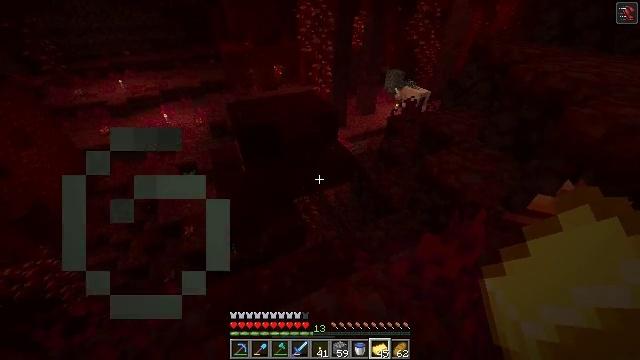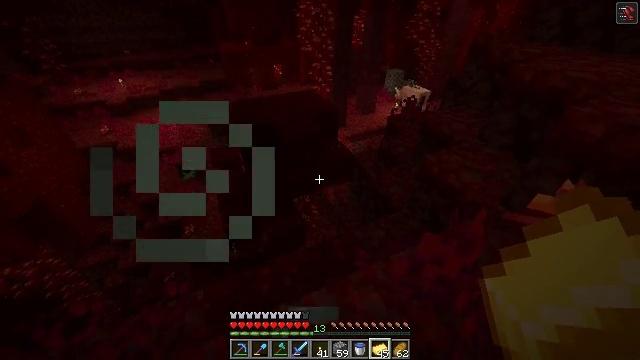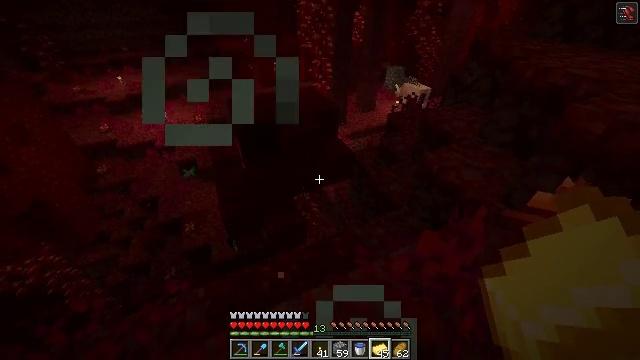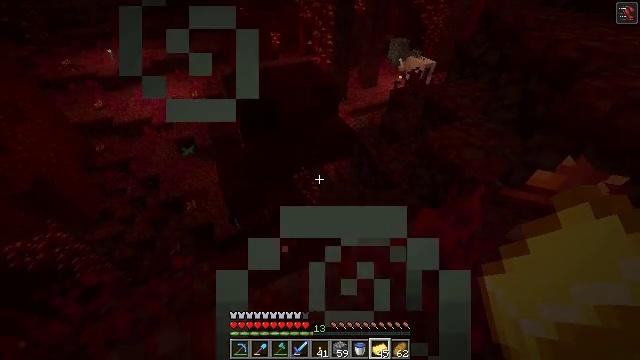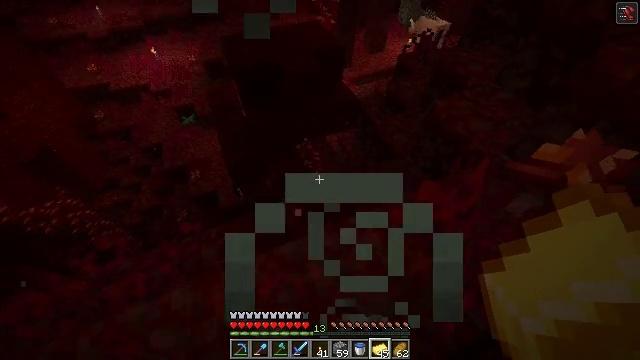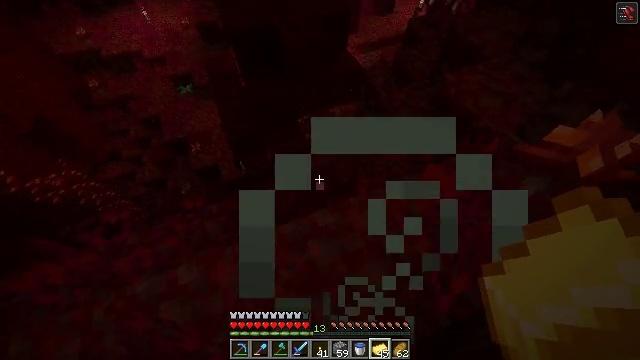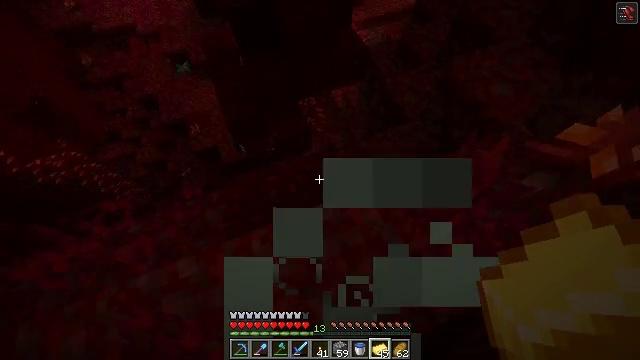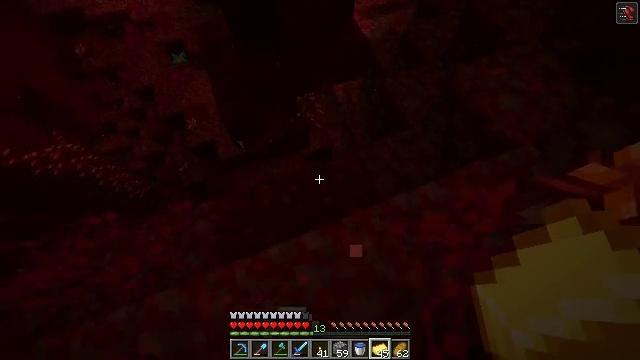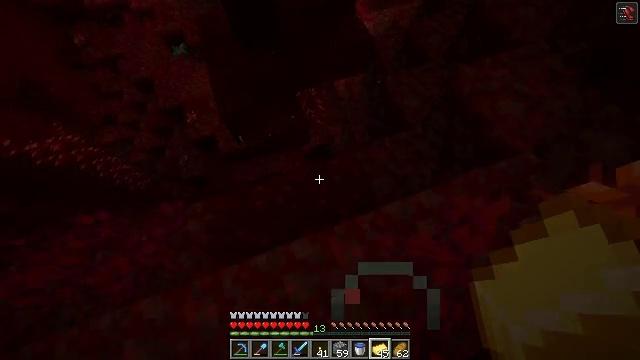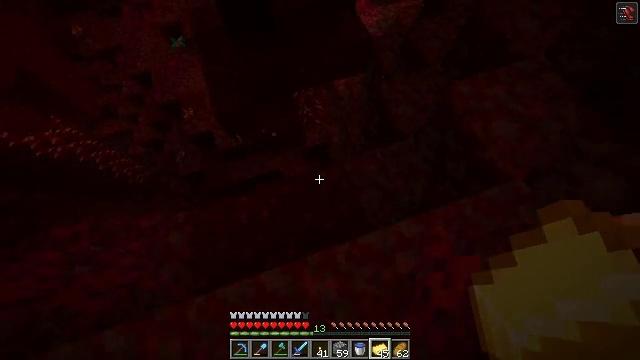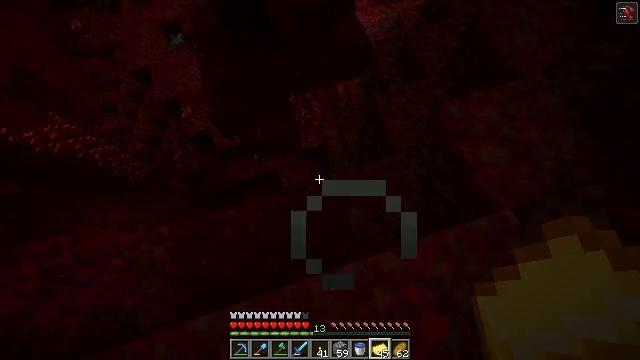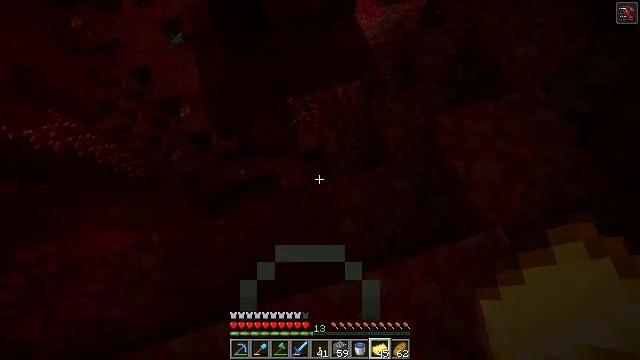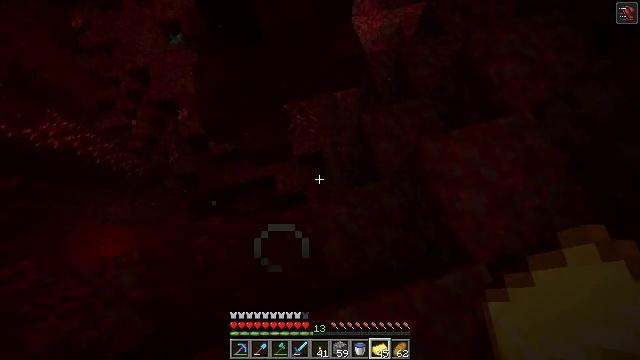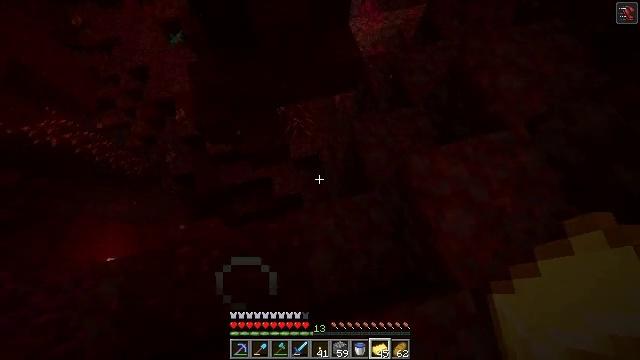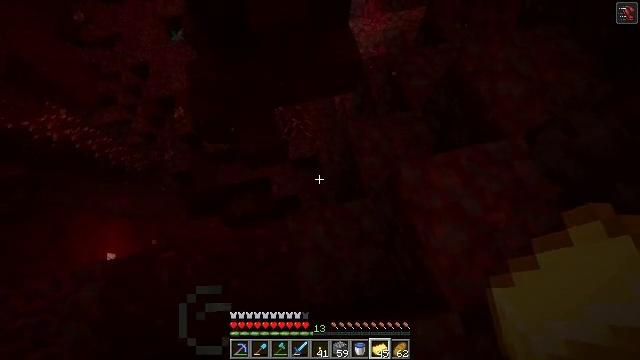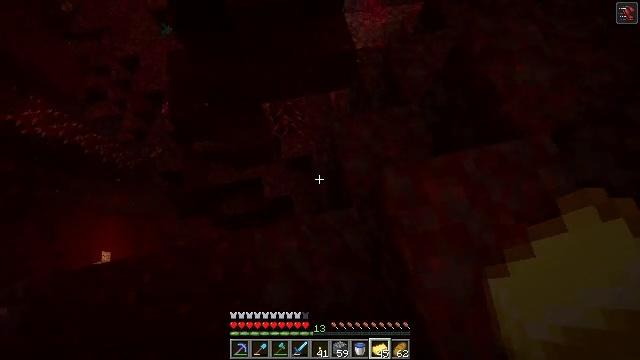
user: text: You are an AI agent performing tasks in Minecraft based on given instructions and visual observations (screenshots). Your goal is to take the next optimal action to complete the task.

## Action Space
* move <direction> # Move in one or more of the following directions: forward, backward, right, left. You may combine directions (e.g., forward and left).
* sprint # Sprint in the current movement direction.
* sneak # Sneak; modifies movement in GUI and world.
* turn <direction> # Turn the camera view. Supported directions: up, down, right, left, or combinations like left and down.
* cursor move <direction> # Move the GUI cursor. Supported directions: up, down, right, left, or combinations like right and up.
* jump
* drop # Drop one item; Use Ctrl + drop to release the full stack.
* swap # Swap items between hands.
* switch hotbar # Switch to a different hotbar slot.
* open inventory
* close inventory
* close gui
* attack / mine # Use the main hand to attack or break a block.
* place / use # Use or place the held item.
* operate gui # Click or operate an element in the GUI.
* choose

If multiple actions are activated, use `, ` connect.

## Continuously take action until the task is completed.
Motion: motion action
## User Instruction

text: Attack the ground to get crimson roots.
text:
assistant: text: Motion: no_op
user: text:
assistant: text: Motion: no_op
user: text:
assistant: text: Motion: turn down
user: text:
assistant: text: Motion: turn down
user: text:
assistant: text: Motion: move forward, turn down
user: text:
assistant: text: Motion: move forward, turn down
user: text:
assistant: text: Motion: move forward and move right, turn down
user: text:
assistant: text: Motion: move forward and move right, turn left and down
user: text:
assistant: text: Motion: move forward and move right, turn left and down
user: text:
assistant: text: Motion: move forward and move right, turn left
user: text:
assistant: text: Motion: move forward and move right
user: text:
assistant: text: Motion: move forward and move right, turn left
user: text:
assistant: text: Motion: move forward and move right, turn left
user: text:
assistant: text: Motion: move forward and move right, turn left
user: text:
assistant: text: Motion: move forward and move right
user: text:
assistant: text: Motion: move forward and move right
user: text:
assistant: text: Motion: move forward and move right
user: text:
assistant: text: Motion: move forward and move right
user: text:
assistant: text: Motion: move forward and move right
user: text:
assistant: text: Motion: move forward and move right
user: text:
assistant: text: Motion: move forward and move right
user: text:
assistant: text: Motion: move forward and move right
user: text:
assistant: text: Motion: move forward and move right
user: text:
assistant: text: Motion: move forward and move right
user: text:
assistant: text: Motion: move forward and move right
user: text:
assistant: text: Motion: move forward and move right
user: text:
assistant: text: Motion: move forward and move right
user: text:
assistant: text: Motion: move forward and move right
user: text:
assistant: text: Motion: move forward and move right
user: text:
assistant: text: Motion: move forward and move right, turn left and up